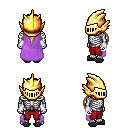
a pixel art fantasy rpg character, male body template, skeleton, lavender cape, red pants, light blonde ponytail hairstyle, gold helm, white cloth bracers, gray slippers, four views (front, back, left, right), 2x2 character sprite sheet, small pixel art, hard edges, no anti-aliasing